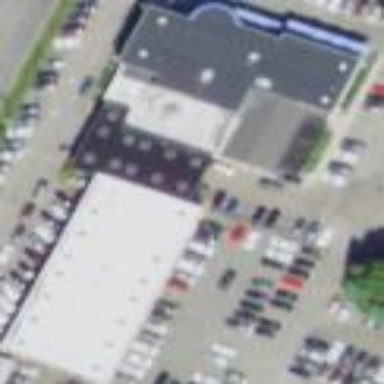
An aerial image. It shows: Retail building.